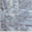
Piece: xx